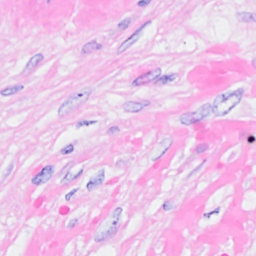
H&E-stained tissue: Breast